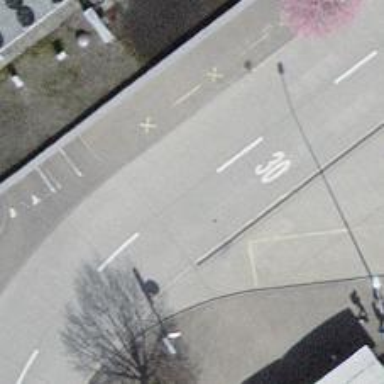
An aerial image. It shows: Service road with surface made of concrete plates.